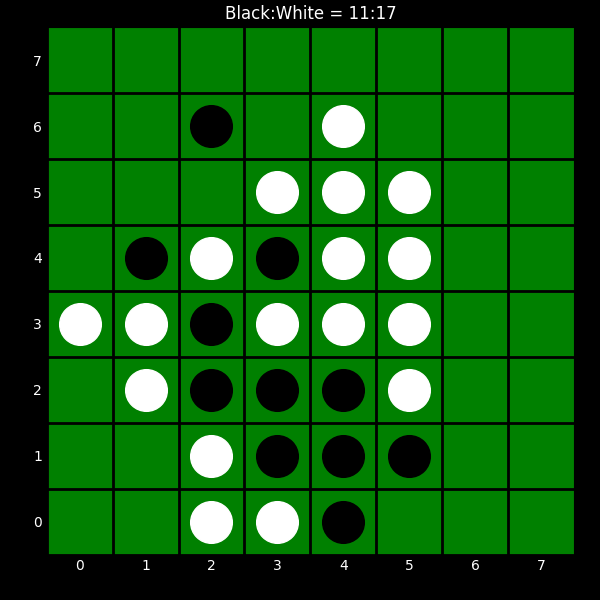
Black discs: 11
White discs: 17